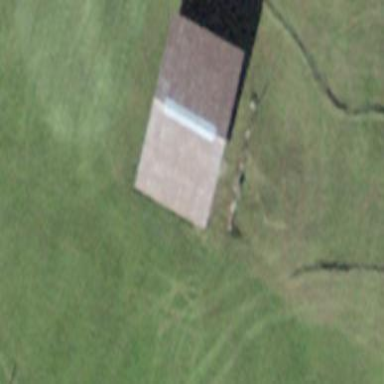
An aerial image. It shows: Shed.